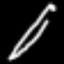
Label: pencil